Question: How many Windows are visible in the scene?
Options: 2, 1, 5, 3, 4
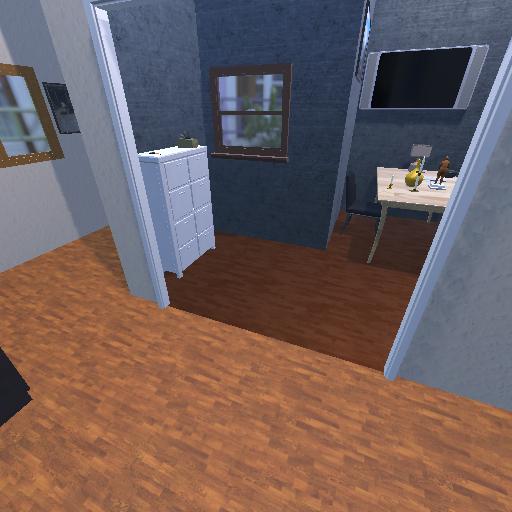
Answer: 2